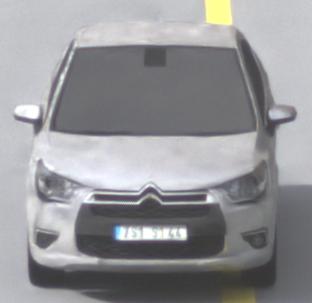
Make: Citroen
Model: DS 4 VTi 120
Detailed model: DS 4
Model produced from: 2011/05
Model produced until: 2015/01
Doors: 5
Color: white
Road condition: dry road
Daytime: morning or afternoon
Contrast: low contrast